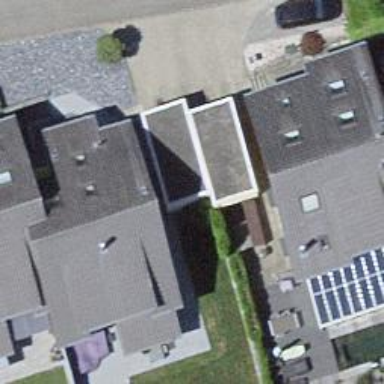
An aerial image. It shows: Building with tile roof.